Field crop: maize
Growth stage: 2
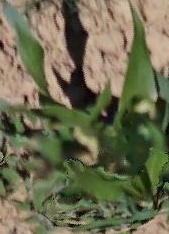
Species: maize